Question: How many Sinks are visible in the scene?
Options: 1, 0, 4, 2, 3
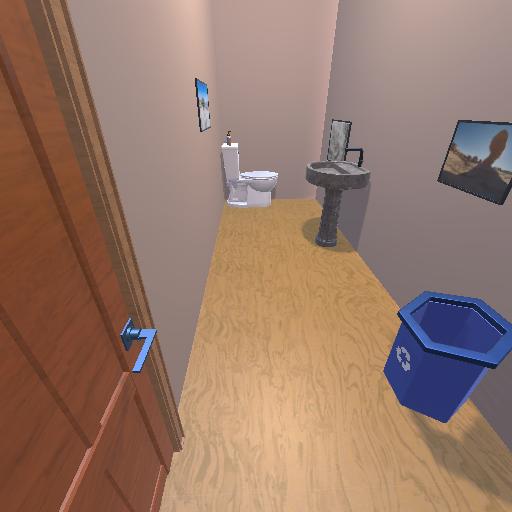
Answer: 1